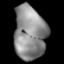
Tissue: lung
Cell type: Others
Senescence score: 0.1511
Nuclear area (px): 1670
Mean DAPI intensity: 139.946